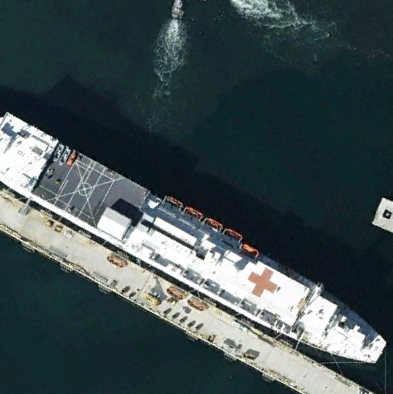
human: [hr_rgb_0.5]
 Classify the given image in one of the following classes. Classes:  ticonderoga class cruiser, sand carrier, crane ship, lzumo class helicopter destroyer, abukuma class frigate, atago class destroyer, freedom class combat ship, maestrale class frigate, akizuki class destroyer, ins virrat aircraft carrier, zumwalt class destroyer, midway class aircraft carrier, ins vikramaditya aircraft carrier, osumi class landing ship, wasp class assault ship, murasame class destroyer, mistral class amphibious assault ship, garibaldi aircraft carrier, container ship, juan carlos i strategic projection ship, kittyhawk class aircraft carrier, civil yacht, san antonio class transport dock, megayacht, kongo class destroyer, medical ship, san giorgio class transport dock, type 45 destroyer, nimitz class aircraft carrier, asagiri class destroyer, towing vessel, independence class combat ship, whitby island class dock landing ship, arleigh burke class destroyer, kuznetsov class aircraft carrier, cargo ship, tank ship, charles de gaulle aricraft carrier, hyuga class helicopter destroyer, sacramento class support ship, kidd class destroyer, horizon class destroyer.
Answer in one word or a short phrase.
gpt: Medical ship